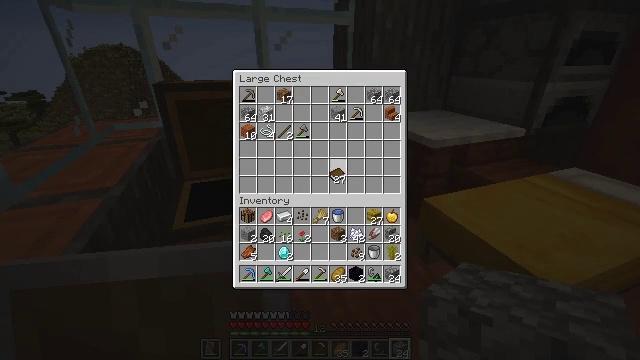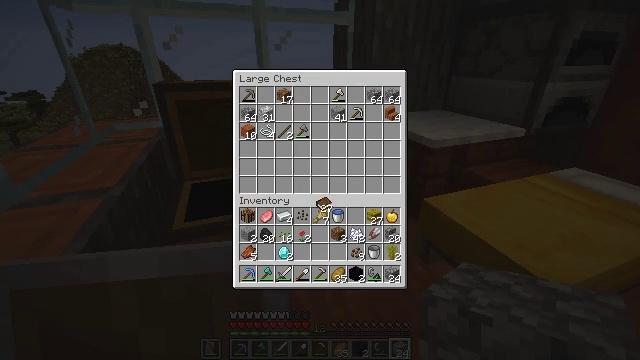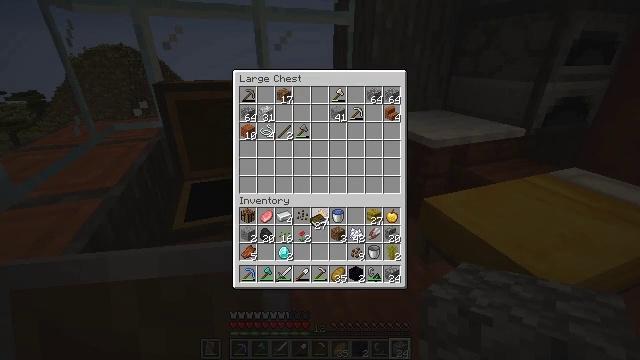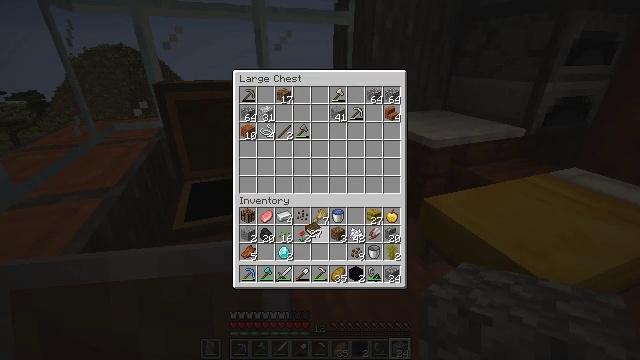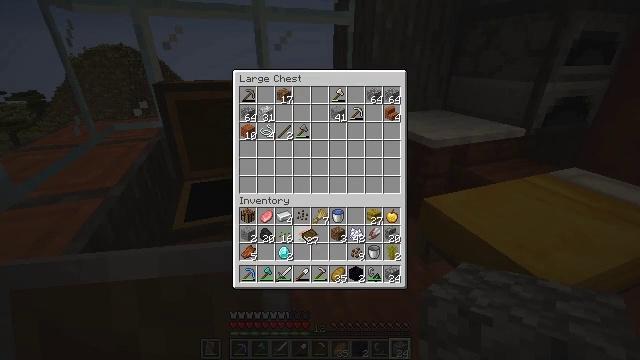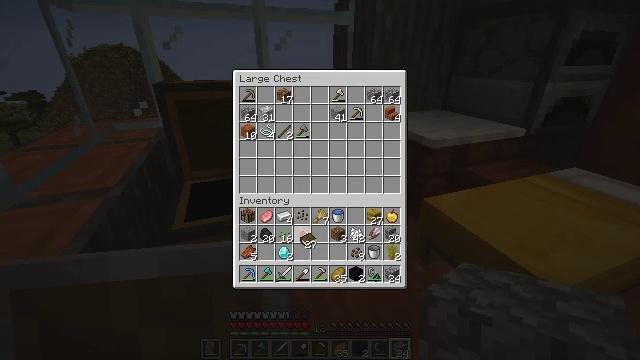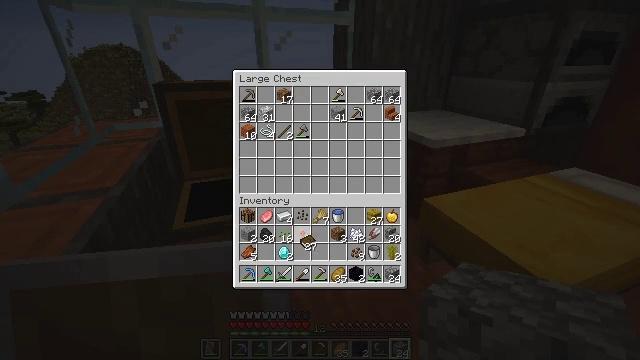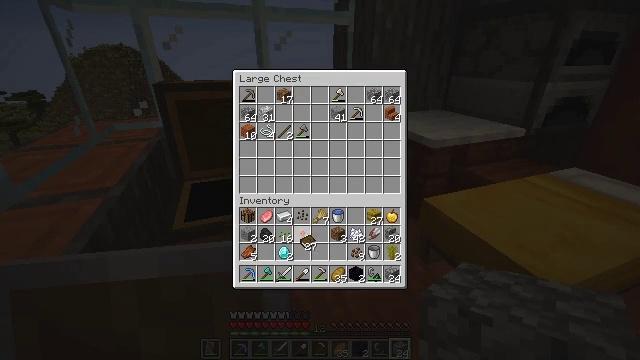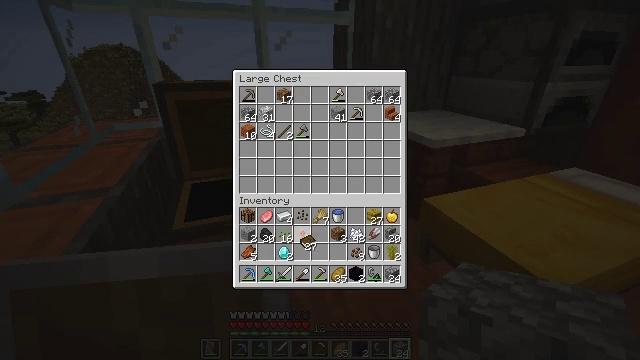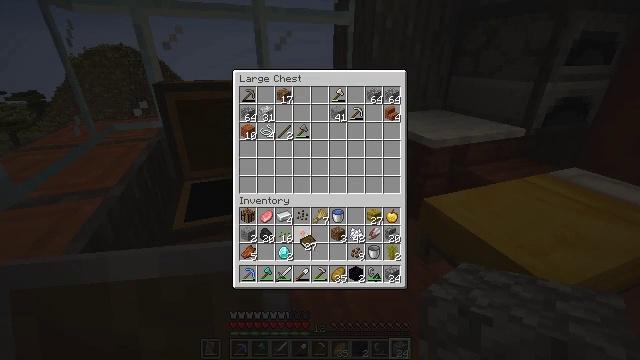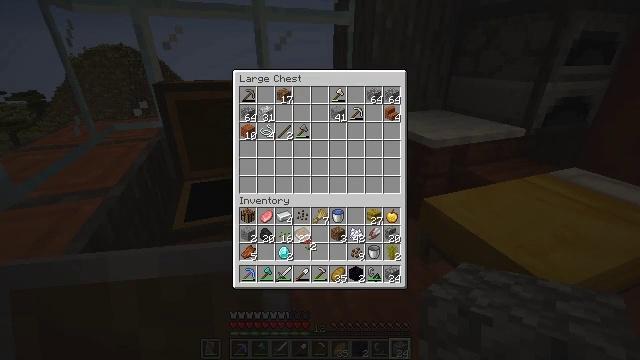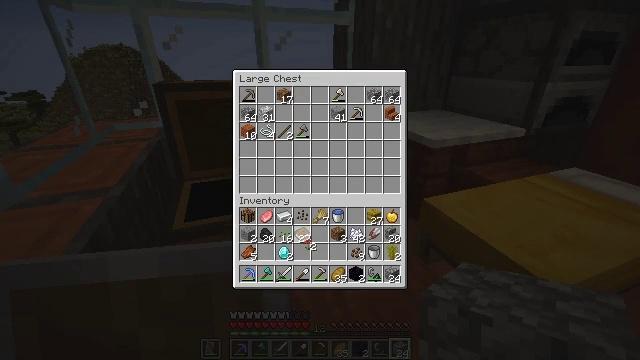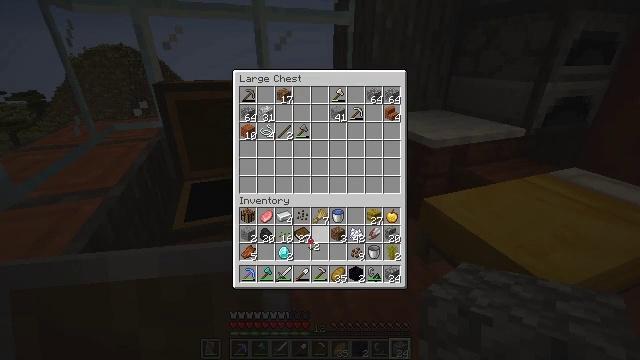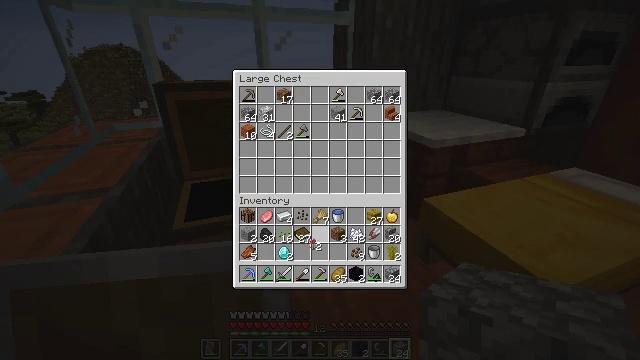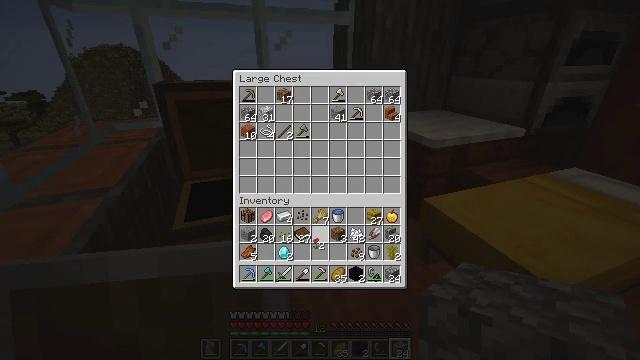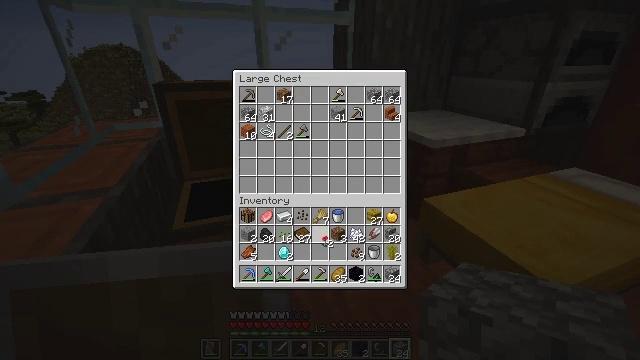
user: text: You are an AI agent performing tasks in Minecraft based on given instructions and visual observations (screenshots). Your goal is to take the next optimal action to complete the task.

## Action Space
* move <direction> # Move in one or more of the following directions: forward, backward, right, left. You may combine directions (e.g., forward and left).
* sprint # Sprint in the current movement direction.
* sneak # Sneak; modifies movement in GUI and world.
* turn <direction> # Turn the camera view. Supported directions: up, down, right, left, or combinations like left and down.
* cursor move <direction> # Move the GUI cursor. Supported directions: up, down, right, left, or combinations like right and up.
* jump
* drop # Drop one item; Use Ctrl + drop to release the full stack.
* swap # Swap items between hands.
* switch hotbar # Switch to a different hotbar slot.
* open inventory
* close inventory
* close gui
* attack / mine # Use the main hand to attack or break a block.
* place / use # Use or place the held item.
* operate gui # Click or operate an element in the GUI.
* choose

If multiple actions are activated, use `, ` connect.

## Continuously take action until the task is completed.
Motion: motion action
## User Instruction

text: Craft an enchanting table.
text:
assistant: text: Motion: cursor move left and down
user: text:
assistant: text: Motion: cursor move down
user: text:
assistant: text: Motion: cursor move down
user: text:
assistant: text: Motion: cursor move down
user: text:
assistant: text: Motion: no_op
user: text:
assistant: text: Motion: no_op
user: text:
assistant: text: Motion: no_op
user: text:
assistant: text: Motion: operate gui
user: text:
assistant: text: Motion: operate gui
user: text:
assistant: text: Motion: no_op
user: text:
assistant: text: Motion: no_op
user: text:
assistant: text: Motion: no_op
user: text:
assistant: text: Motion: no_op
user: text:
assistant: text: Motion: no_op
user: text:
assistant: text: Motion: cursor move right
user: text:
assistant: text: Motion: no_op
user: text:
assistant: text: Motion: no_op
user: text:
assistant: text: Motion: no_op
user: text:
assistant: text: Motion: no_op
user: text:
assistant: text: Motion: no_op
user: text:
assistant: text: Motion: operate gui
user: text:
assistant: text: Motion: operate gui
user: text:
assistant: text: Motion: operate gui
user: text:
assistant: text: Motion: no_op
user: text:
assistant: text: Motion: no_op
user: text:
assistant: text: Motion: no_op
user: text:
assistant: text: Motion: no_op
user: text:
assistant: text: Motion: no_op
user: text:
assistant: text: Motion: no_op
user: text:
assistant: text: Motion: no_op